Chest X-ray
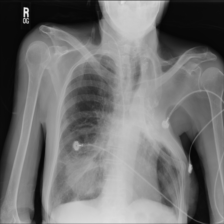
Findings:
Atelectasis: negative
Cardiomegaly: negative
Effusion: negative
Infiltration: negative
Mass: positive
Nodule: negative
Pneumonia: negative
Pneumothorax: negative
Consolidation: negative
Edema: negative
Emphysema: negative
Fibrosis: negative
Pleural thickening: negative
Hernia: negative